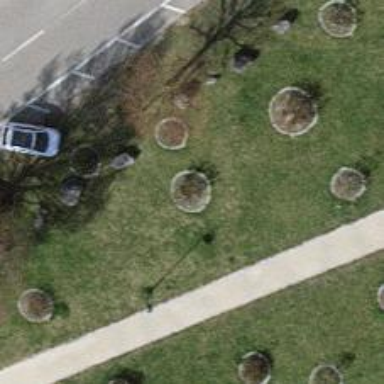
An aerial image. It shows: Shrub in its natural environment.